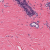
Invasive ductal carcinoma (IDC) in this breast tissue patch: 0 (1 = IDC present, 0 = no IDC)